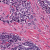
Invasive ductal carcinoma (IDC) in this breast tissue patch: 0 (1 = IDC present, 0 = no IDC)